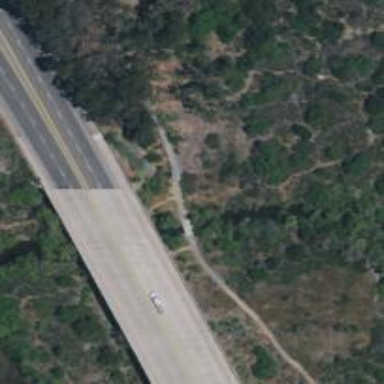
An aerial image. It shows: Path on bridge.